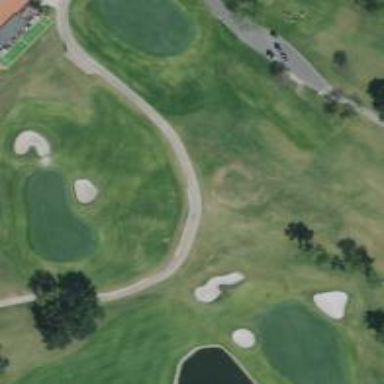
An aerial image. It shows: Service road designated as golf cart path.